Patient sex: M
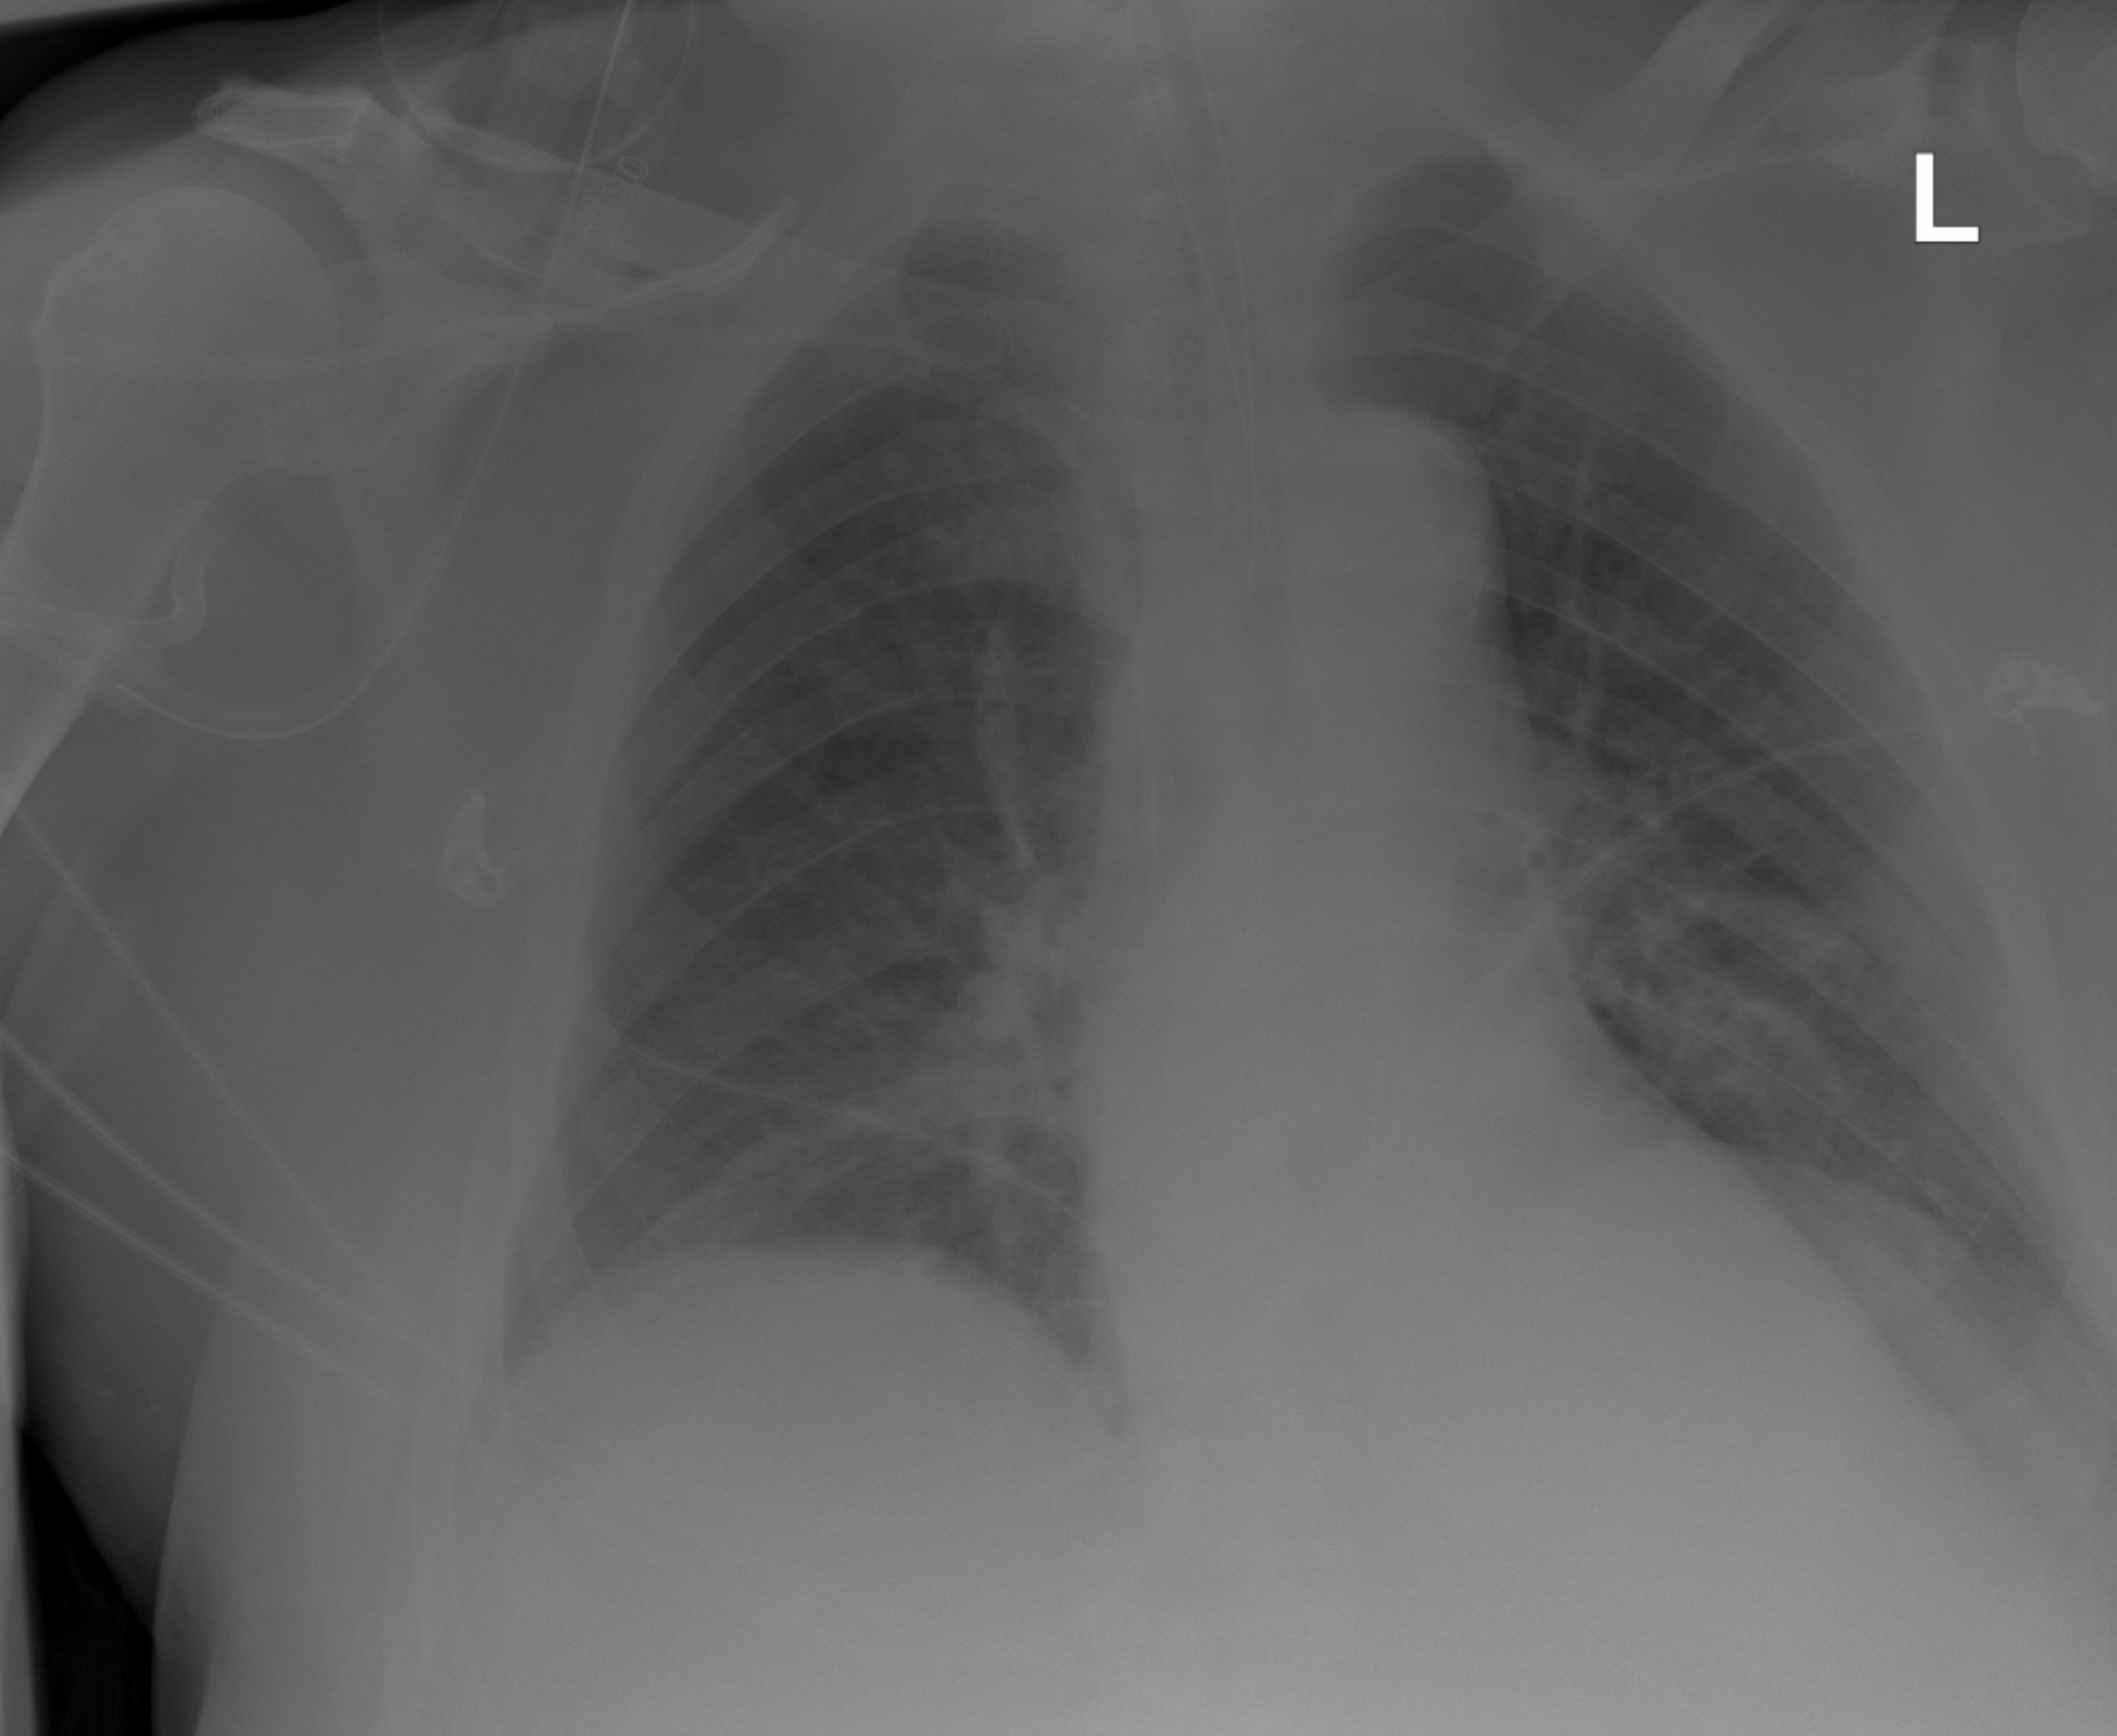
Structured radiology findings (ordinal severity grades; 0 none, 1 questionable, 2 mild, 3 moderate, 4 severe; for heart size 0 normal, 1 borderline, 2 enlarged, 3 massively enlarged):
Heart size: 0
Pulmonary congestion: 2
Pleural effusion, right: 0
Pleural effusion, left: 0
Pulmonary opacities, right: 0
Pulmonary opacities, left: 0
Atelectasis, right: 2
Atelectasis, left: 2